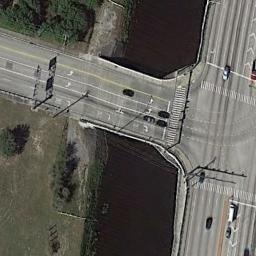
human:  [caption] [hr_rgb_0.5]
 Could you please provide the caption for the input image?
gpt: There is an overpass with many cars over the river .

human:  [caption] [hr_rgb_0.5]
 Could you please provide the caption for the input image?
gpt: The water under this bridge is dark green .

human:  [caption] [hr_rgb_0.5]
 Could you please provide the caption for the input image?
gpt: A bridge built on a dark blue river and an intersection on one side of the bridge .

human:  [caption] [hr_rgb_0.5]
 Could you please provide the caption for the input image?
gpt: A T-bridge on the deep blue river, There are many cars on the bridge .

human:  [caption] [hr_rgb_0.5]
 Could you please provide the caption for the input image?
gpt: Many cars are on the bridge .